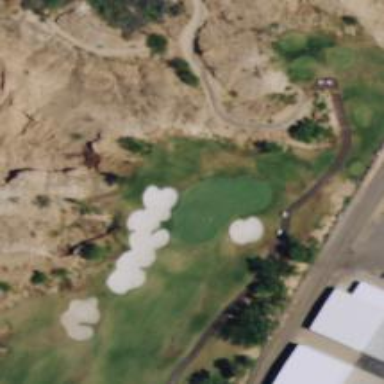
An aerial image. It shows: View of golf hole.